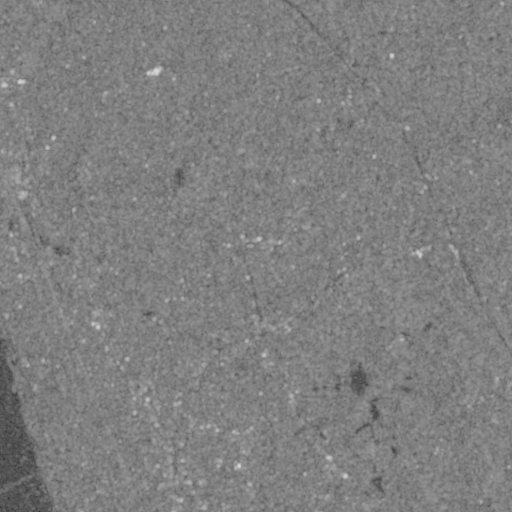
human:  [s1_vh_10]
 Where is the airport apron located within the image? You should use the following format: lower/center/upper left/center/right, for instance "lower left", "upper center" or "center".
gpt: The airport apron is located in the center left of the image.
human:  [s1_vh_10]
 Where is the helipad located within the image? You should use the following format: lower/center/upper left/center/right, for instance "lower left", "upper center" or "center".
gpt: The helipad is located in the center left of the image.
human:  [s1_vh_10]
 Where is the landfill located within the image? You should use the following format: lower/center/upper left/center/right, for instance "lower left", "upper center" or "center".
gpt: The landfill is located in the upper right of the image.
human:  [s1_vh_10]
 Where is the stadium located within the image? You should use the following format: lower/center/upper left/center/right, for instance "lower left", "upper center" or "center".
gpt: The stadium is located in the center left of the image.
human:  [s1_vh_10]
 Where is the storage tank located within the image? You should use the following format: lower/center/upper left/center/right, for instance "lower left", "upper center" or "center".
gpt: The storage tank is located in the upper right of the image.
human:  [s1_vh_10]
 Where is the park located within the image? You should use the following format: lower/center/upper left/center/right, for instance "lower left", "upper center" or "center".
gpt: There is no park in the image.

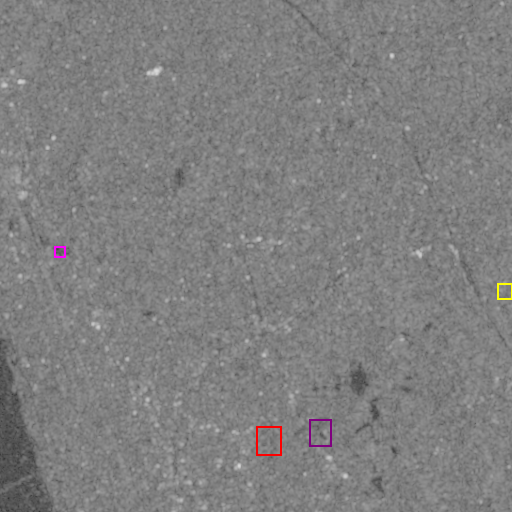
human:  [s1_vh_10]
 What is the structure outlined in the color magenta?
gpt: The structure outlined in magenta is an airport apron.
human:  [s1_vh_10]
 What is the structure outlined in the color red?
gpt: The structure outlined in red is a crop field.
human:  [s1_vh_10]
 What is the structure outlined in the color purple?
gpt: The structure outlined in purple is a park.
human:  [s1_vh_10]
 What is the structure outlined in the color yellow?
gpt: The structure outlined in yellow is a parking lot.
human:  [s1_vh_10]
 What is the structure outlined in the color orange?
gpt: There is no orange outline.